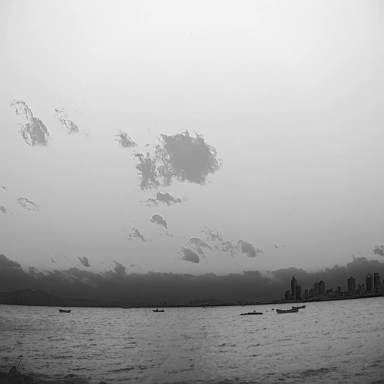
There are four bulk_carriers in the infrared image.